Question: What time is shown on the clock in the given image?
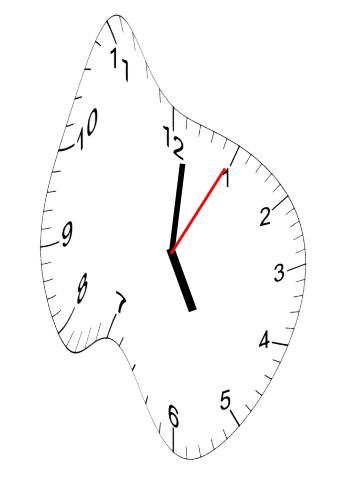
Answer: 05:01:05